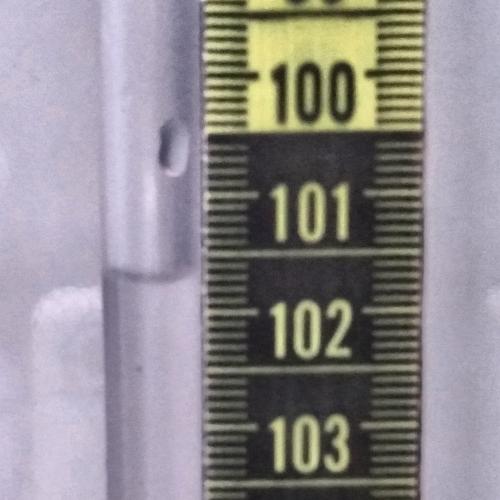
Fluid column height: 101.7 cm